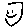
Label: smiley face